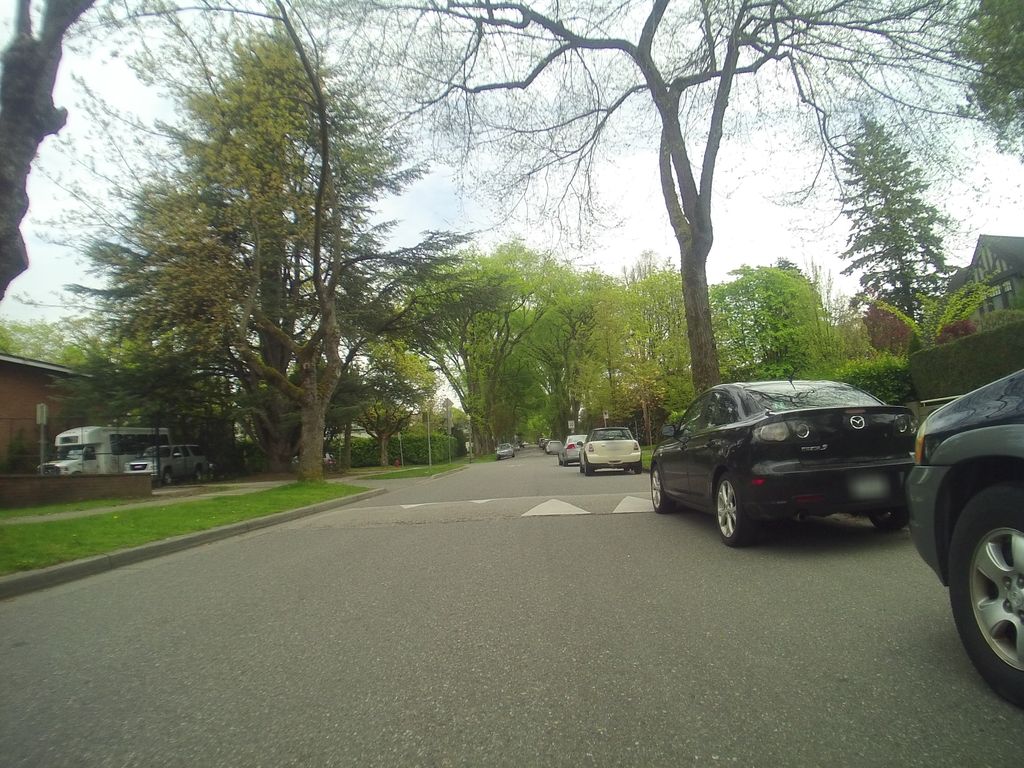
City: vancouver